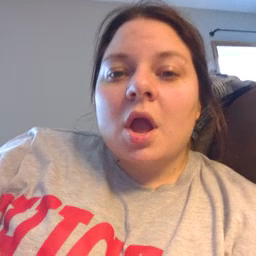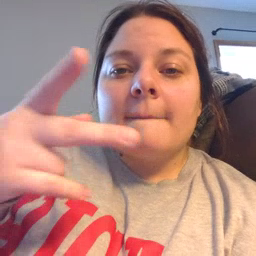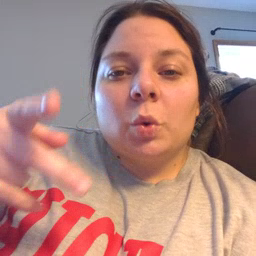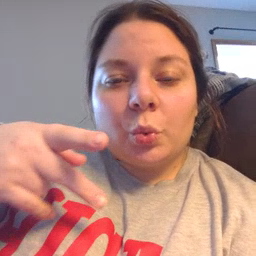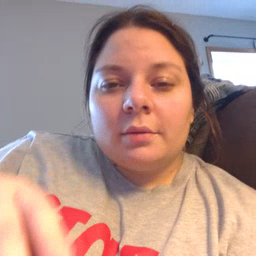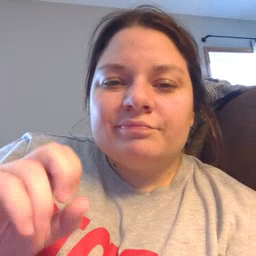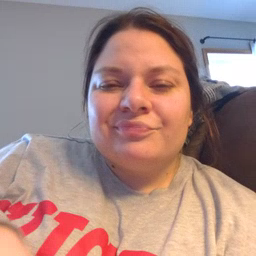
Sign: pool